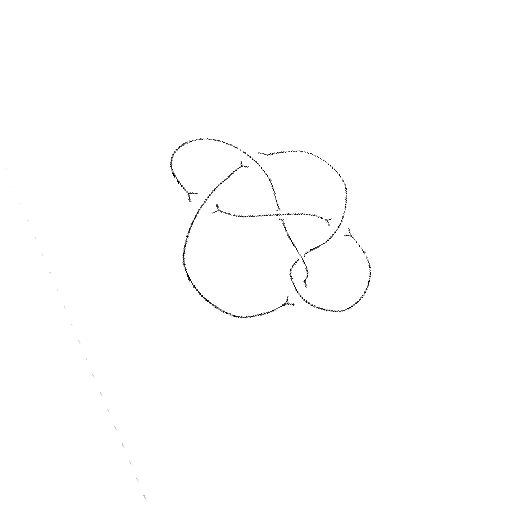
Crossing number: 6